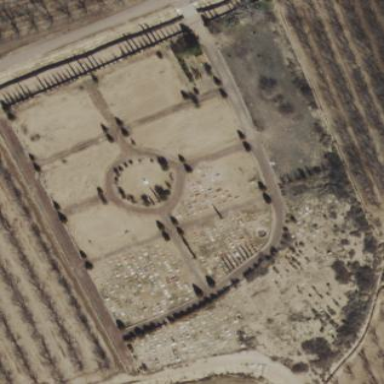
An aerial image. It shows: Cemetery.